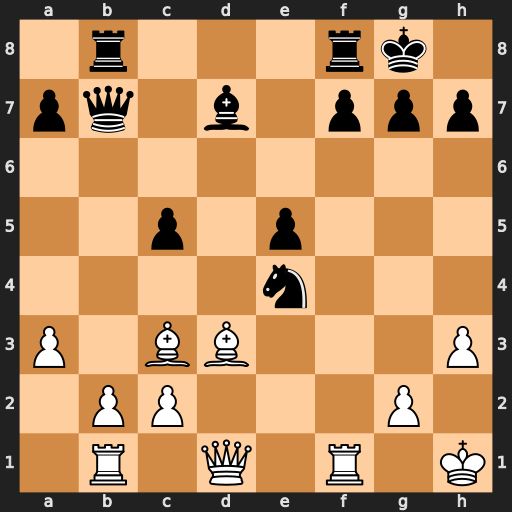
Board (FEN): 1r3rk1/pq1b1ppp/8/2p1p3/4n3/P1BB3P/1PP3P1/1R1Q1R1K
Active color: w
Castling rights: -
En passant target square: -
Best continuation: Bxe4 Qxe4 Qxd7